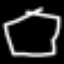
Label: octagon